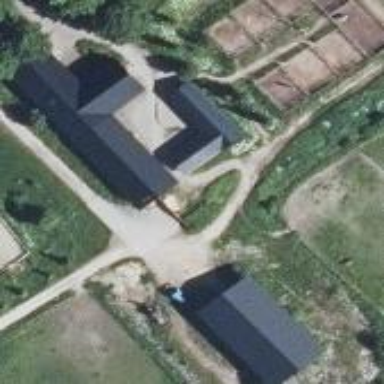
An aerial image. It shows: Stable building.